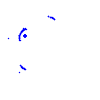
Particle: kaon